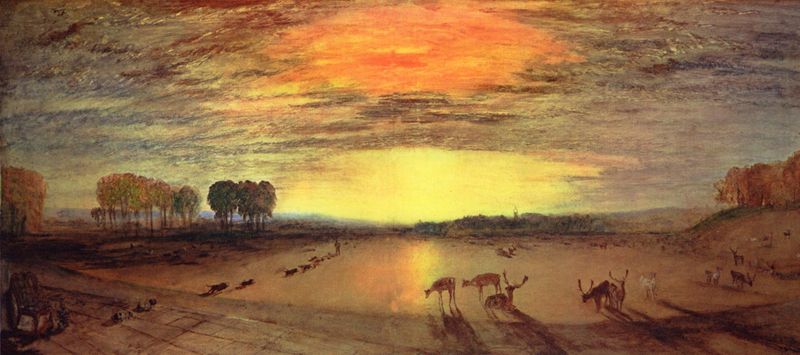
Titel: Petworth Park: Im Hintergrund die Kirche von Tillington
Künstler: William Turner
Standort: London
Institution: Tate Gallery
Schlagwörter: baum, berg, blau, blätter, dunkel, felsen, gemälde, himmel, laub, mann, schatten, wasser, weiß, wolken, bäume, gelb, grün, kirchturm, landschaft, ocker, sand, see, äste, abend, braun, grau, hell, hintergrund, kreide, licht, orange, pastell, schwarz, stuhl, vordergrund, zeichnung, hund, rot, tier, tiere, weg, wiese, malerei, lang, mensch, stehen, weit, dämmerung, ebene, einsamkeit, erde, feld, ferne, horizont, horizontlinie, hügel, morgen, natur, sonnenaufgang, spiegelung, weite, zweige, flach, sonne, boden, sessel, rosa, wald, turm, liegen, sitz, bogen, naturalismus, abends, spuren, warm, berge, farben, gebirge, wüste, lila, sonnenuntergang, violett, grasen, herde, linien, herbst, wagen, böschung, stämme, untergang, wild, abendrot, savanne, steppe, leuchten, reflexion, schimmer, weiden, blautöne, strahlen, lichtung, violet, jagd, halbrund, kontraste, schein, hirsch, hirsche, reh, rehe, lanschaft, morgenrot, wäldchen, baüme, löwe, geweih, bock, hirte, äsen, morgenröte, erdhügel, stifte, buntstifte, morgens, wildtiere, geweihe, geiss, wadi, gazellen, elche, tuere, kreiden, sonnenhof, spät, safari, rentiere, r, cycy, weite fläche, hirshce